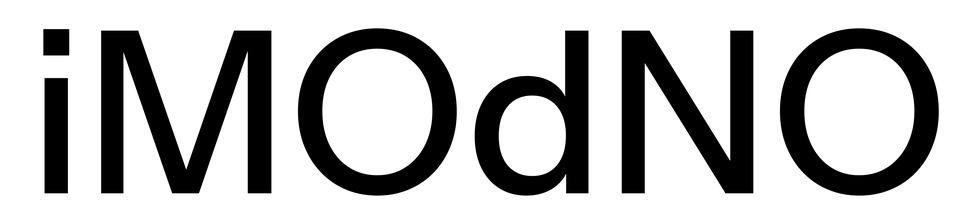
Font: InstrumentSans_Medium